Interaction volume radius: 5 \u00c5
Interaction volume height: 20 \u00c5
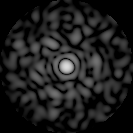
Disorder parameter: 0.8789